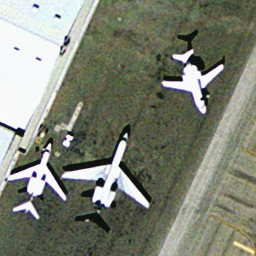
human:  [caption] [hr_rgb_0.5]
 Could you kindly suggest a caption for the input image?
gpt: Three different size of airplanes are stopped at the airport and the ground is dark .

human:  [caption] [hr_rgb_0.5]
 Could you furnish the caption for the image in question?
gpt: One big airplane and two small airplanes are stopped at the airport .

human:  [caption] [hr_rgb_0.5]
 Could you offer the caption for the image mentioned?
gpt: There are three airplanes at the airport .

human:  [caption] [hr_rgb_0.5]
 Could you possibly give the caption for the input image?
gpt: Three white airplanes are stopped neatly at the airport .

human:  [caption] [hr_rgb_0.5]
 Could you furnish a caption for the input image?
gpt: Three white airplanes are stopped at the airport and the ground is dark .